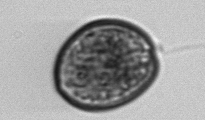
Label: Prorocentrum